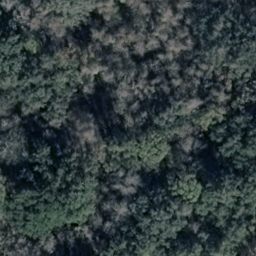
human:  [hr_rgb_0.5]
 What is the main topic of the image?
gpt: forest